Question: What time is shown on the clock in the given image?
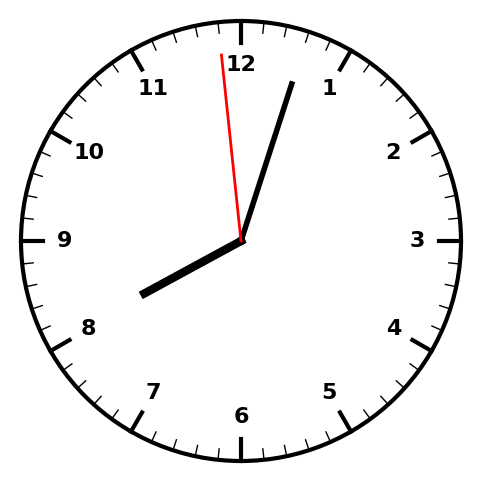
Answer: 08:02:59